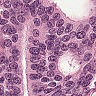
Metastatic tissue present: yes